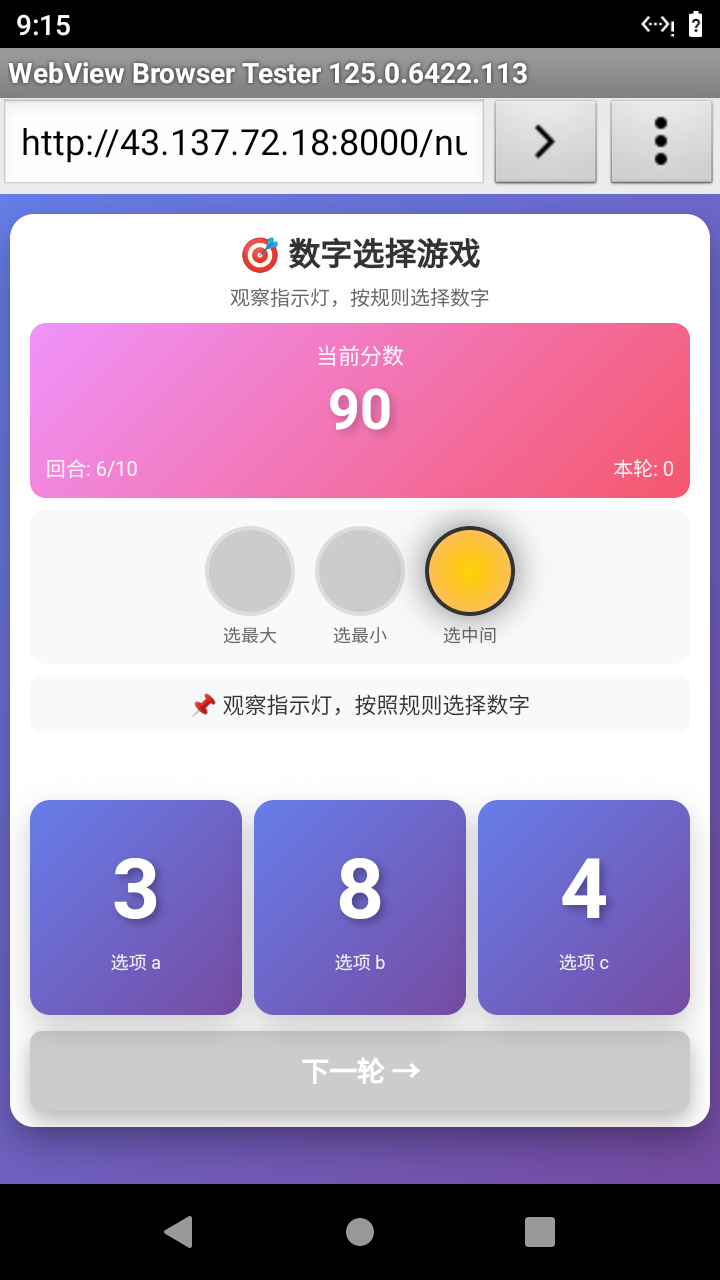

Select the correct number based on the traffic light color.
Answer: 2